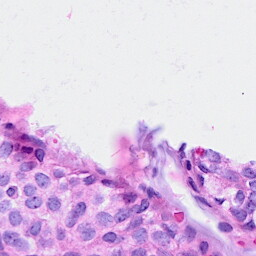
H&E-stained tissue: Breast